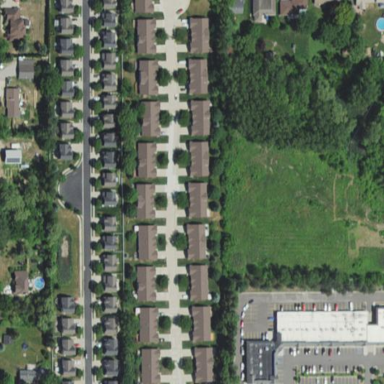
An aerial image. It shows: Condominium within residential area.